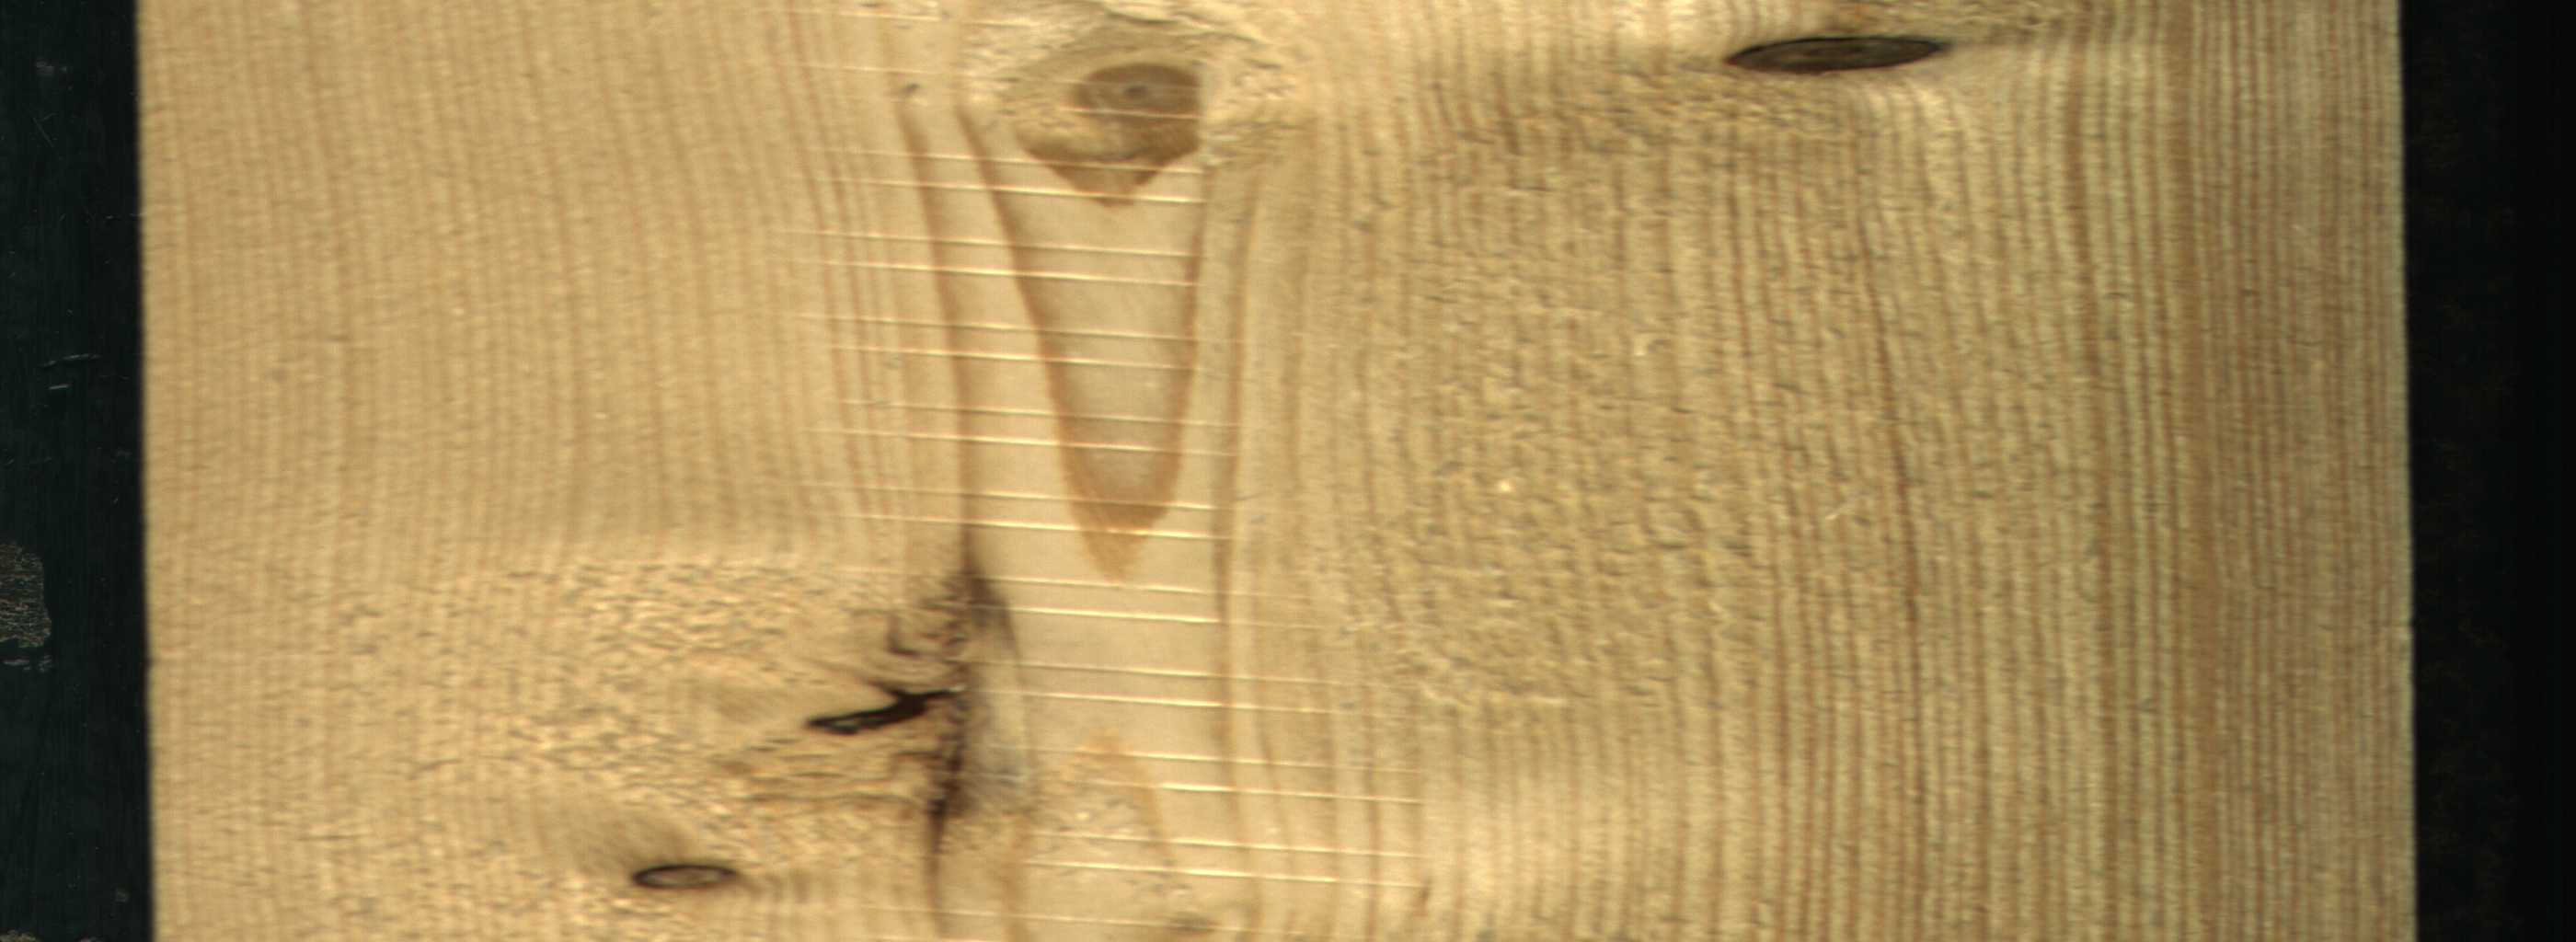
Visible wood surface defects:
Dead_Knot
Dead_Knot
Dead_Knot
Live_Knot